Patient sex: F
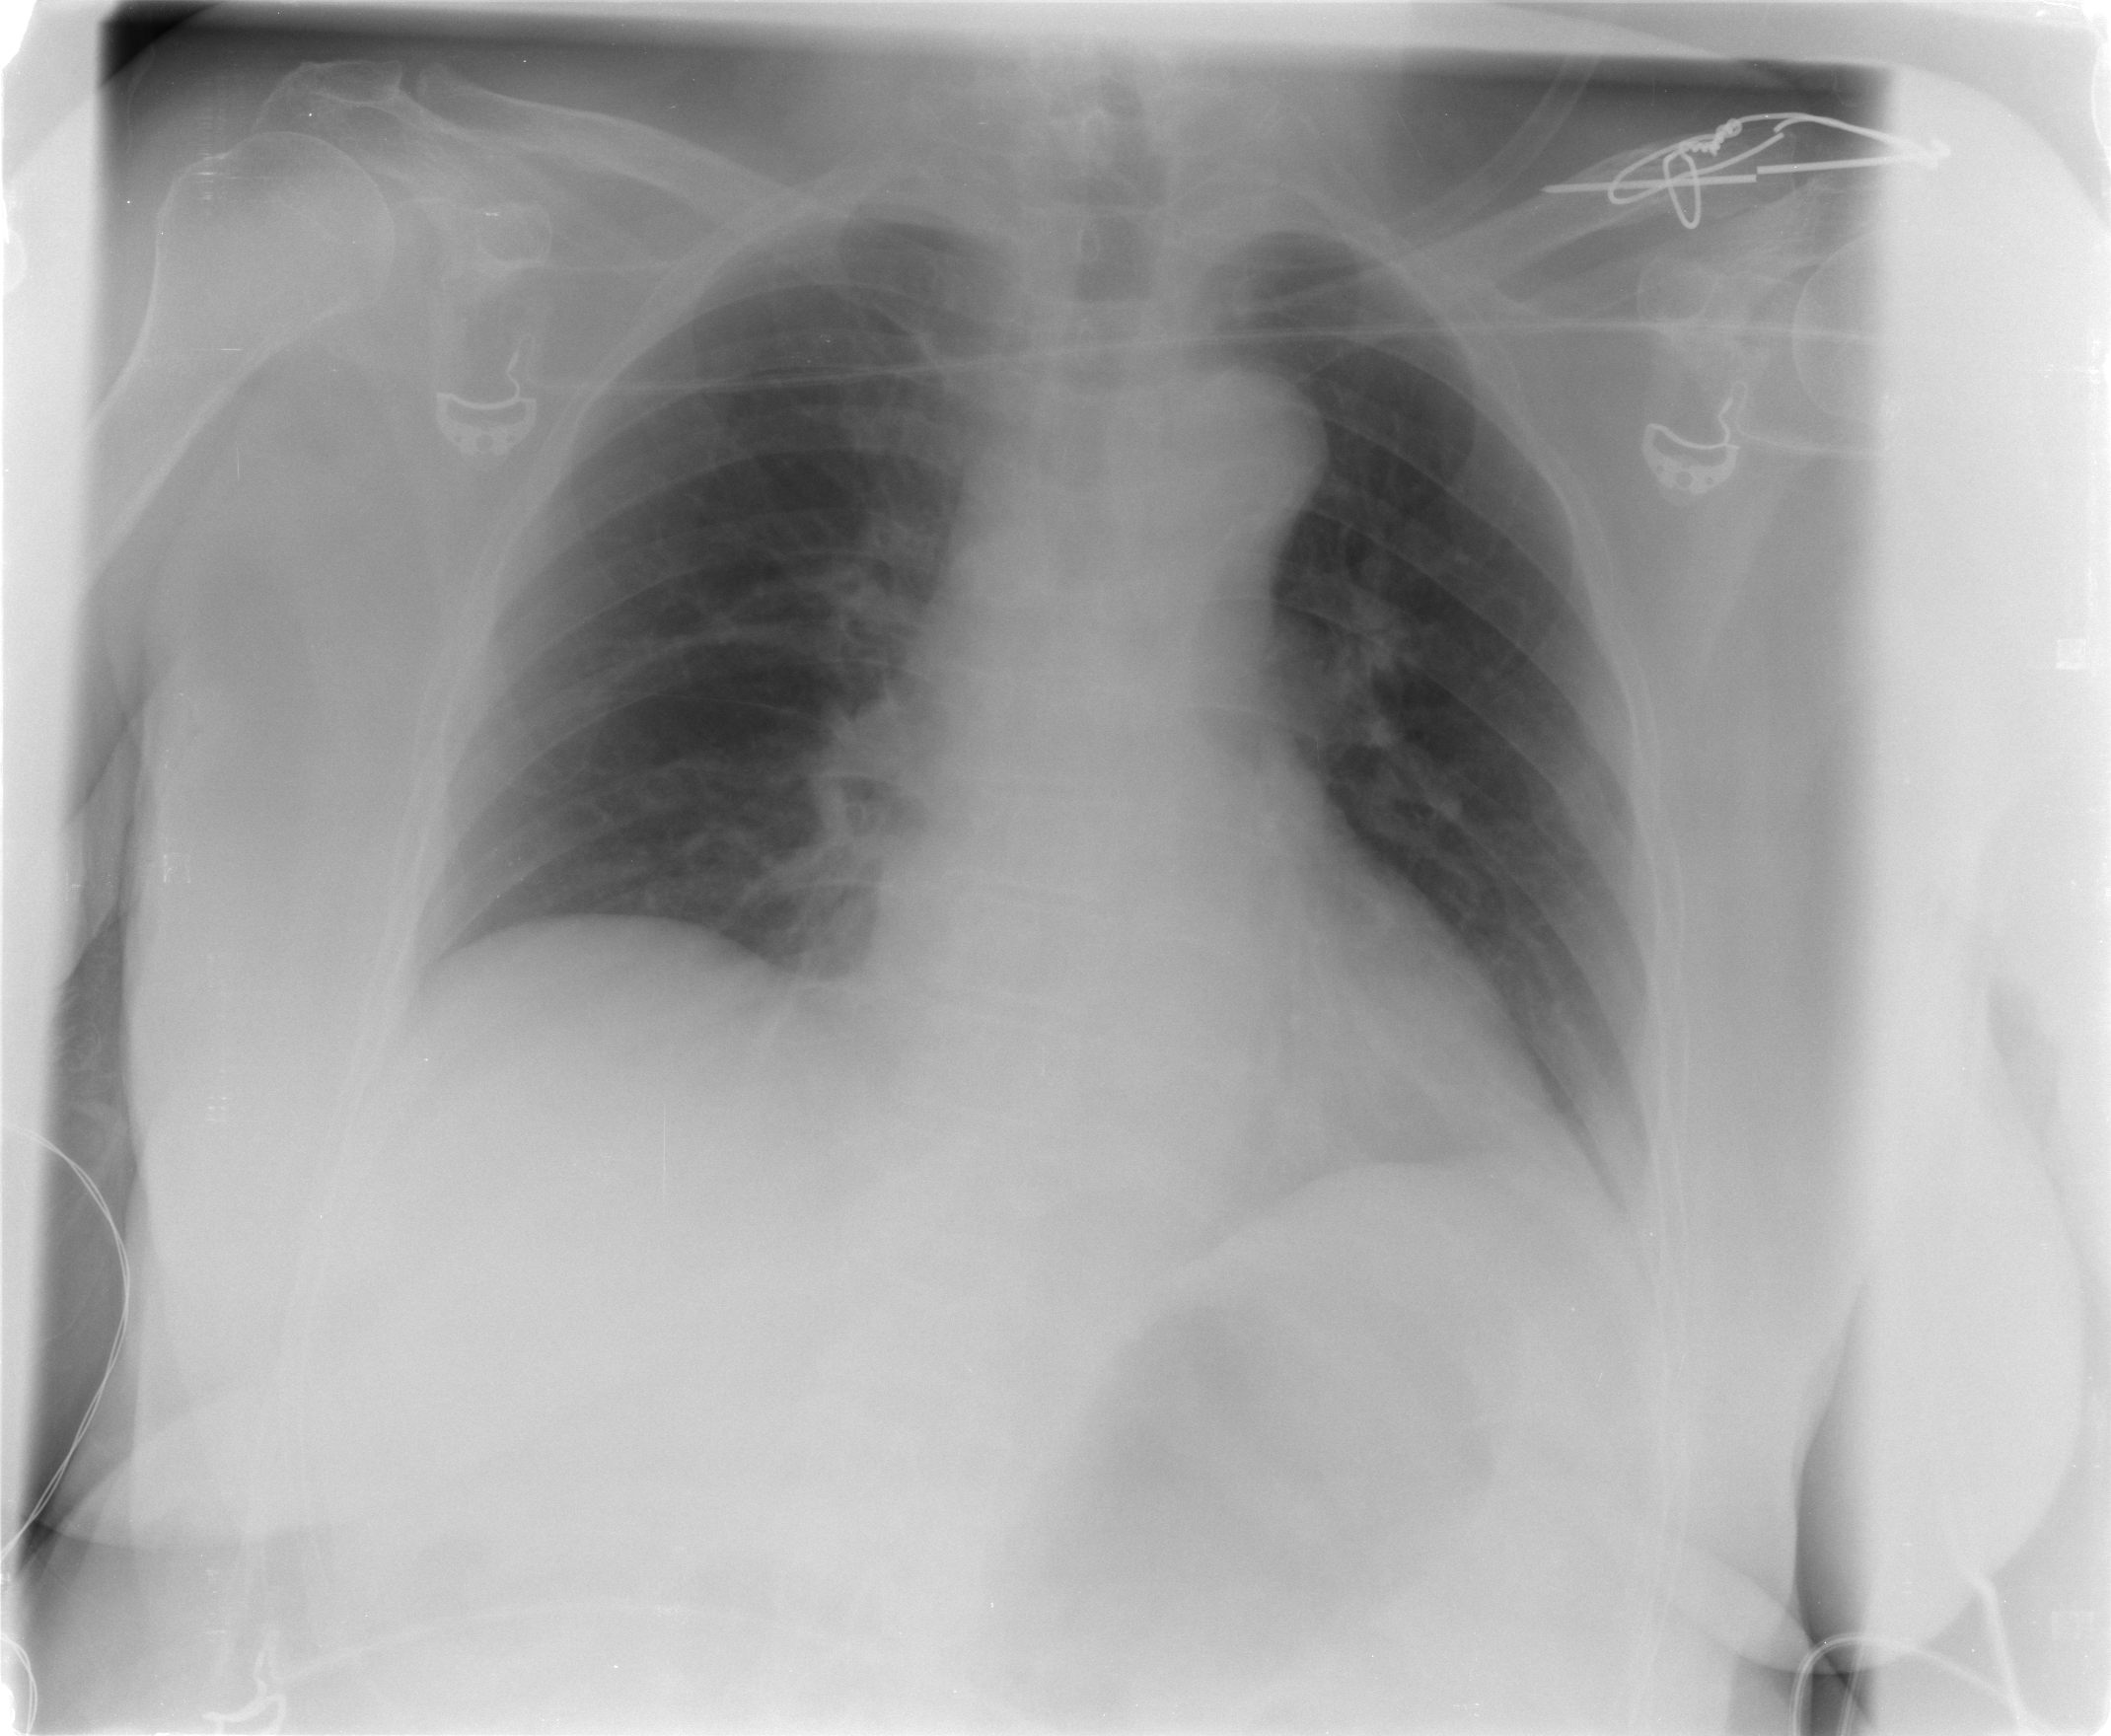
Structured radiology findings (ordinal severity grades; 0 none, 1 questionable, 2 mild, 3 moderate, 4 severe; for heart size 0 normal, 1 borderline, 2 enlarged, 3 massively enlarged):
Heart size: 0
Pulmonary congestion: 1
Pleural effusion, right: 0
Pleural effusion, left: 0
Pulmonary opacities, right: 0
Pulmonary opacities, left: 0
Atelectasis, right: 0
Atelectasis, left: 0